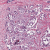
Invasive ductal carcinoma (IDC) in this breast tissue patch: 1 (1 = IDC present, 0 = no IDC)